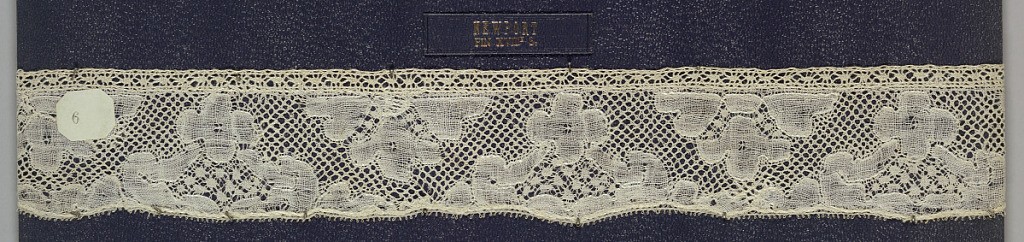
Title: Border
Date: late 18th century
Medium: Technique: bobbin lace
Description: Edge of bobbin lace, staggered floral brackets; late 18th century Buckinghamshire.